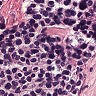
Metastatic tissue present: no